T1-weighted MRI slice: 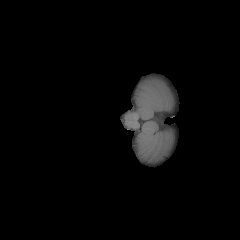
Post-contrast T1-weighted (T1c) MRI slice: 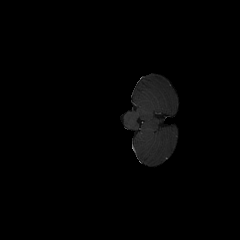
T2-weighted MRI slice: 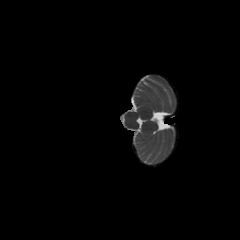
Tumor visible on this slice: no